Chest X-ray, PA view. Patient: 62 years old, sex F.
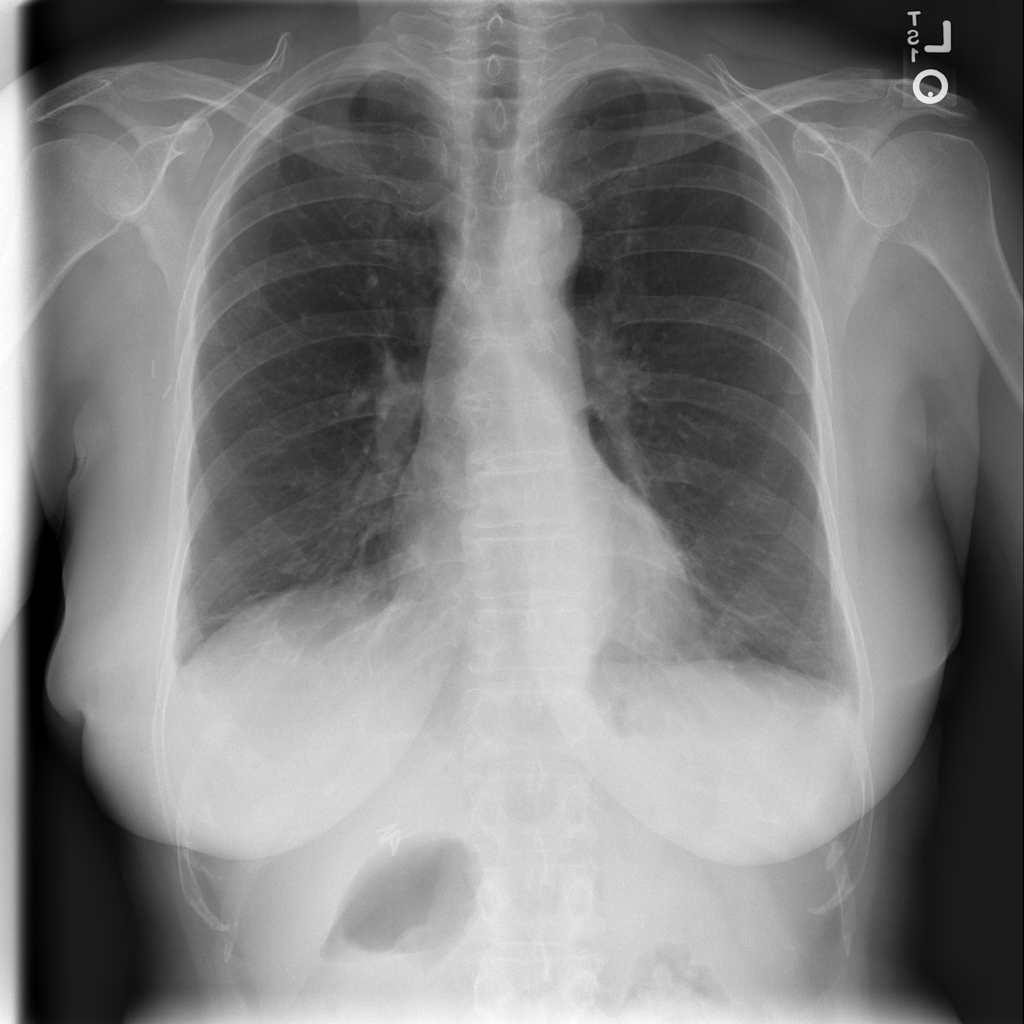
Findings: No Finding